Question: The problem is, i want to implement data-annotation in POCCO Enitites But after "edmx update" all me validation is removed, for doing it, i do R&D for below example but not getting successful. I shared with all of you my senerio, please someone answer it.
## POCCO Entity
'''
namespace FGSMVC
{
using System;
using System.Collections.Generic;
public partial class DeclaredBill
{
public DeclaredBill()
{
this.DeclaredBillReciepts = new HashSet<DeclaredBillReciept>();
}
public string DocNo { get; set; }
public string BCCode { get; set; }
public string BillNo { get; set; }
public Nullable<System.DateTime> BillDate { get; set; }
public string PONumber { get; set; }
public string CustomerCode { get; set; }
public Nullable<double> Amount { get; set; }
public bool IsPaid { get; set; }
public bool IsActual { get; set; }
public virtual BusinessConcern BusinessConcern { get; set; }
public virtual ICollection<DeclaredBillReciept> DeclaredBillReciepts { get; set; }
public virtual PartyDetail PartyDetail { get; set; }
}
}
'''
## MY Model Class
'''
namespace FGSMVC.Models
{
[MetadataType(typeof(DeclaredBillModel))]
public partial class DeclaredBill
{
}
public class DeclaredBillModel
{
[Display(Name = "Doc No")]
public string DocNo;
[Display(Name = "Business Concern")]
public string BCCode;
[Display(Name = "Bill #")]
public string BillNo;
[Display(Name = "Bill Date")]
public Nullable<System.DateTime> BillDate;
[Display(Name = "PO #")]
public string PONumber;
[Display(Name = "Customer")]
public string CustomerCode;
[Display(Name = "Amount")]
public Nullable<double> Amount;
[Display(Name = "Paid")]
public bool IsPaid;
[Display(Name = "Acutal")]
public bool IsActual;
}
}
'''

---
Please some one solve my problem, i am in trouble,
In my point of view label must be shown as Display name data-annotation
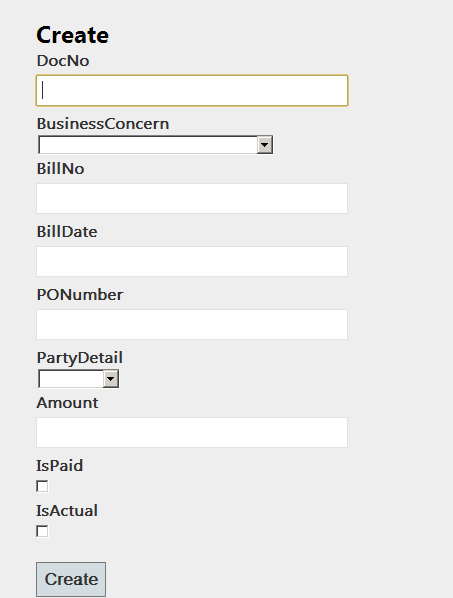
Answer: Try using automatic properties instead of ordinal fields in your metadata class (DeclaredBillModel):
'''
[Display(Name = "Doc No")]
public string DocNo {get;set;}
'''
And here is another problem... Partial class (DeclaredBill) cannot be defined in 2 different namespaces. With your code you defined 2 different DeclaredBill classes, and only one of them (not the one you're using in your View), has annotation. So move your code:
'''
[MetadataType(typeof(DeclaredBillModel))]
public partial class DeclaredBill
{
}
'''
to namespace , from .